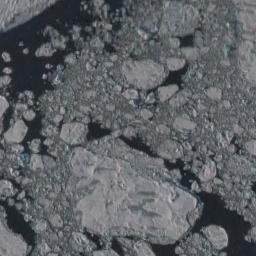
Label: sea_ice